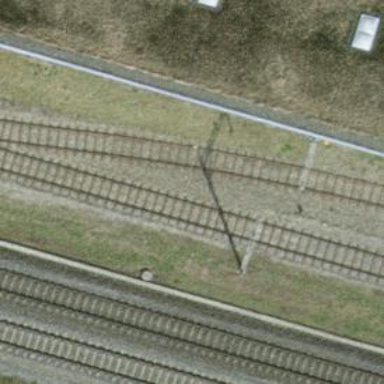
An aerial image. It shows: Single-track electrified railway spur with contact line for service.